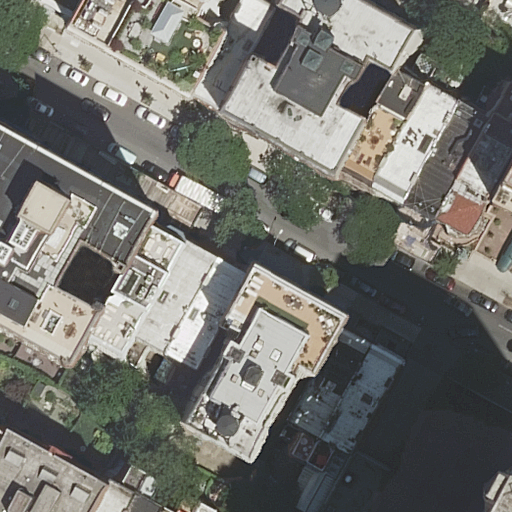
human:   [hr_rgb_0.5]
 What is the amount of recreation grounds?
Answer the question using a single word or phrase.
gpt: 0

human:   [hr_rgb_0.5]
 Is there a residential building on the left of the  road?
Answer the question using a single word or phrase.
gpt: yes

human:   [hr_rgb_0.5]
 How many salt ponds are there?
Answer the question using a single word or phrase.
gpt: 0

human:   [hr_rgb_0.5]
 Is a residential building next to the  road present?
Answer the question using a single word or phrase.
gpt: yes

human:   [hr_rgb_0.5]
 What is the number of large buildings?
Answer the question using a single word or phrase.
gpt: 3

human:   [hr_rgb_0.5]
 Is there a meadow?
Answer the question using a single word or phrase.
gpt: no

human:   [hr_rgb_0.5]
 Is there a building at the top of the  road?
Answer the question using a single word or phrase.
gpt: yes

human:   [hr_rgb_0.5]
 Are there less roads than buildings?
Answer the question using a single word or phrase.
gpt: yes

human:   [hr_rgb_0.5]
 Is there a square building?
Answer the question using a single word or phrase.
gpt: no

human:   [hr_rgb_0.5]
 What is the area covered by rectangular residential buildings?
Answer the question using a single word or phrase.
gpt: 1077m2

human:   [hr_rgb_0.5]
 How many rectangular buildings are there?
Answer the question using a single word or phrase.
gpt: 14

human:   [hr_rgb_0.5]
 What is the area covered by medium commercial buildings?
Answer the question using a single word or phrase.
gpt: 0m2

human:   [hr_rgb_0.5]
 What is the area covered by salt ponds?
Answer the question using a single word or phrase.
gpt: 0m2

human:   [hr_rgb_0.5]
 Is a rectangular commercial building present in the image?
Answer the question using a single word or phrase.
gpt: no

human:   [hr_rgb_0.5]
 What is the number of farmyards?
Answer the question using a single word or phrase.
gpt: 0

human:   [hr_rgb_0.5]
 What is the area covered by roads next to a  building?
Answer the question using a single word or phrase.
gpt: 0m2

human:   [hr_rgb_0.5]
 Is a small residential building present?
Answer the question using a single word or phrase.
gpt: yes

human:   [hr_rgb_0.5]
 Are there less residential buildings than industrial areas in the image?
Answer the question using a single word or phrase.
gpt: no

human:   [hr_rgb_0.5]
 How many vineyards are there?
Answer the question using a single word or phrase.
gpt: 0

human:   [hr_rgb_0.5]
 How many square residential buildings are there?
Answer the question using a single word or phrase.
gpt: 0

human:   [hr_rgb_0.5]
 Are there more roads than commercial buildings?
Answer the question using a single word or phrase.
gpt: yes

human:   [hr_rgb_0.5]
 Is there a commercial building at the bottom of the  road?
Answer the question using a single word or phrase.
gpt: no

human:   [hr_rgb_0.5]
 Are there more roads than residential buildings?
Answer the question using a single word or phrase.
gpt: no

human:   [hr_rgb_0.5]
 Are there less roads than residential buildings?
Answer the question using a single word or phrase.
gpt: yes

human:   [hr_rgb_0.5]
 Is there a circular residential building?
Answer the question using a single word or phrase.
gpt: no

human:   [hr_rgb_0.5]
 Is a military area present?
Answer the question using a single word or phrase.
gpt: no

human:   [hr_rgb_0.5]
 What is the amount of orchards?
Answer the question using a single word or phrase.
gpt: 0

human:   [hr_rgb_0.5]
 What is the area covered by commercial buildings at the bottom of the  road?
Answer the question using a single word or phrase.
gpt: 0m2

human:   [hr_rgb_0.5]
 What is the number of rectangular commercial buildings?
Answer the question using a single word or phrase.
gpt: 0

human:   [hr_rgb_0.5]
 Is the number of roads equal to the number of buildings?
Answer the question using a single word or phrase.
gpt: no

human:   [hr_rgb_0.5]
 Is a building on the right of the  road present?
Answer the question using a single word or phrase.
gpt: yes

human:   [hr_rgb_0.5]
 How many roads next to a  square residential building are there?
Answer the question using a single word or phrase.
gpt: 0

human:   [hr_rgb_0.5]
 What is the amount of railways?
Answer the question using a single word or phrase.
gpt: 0

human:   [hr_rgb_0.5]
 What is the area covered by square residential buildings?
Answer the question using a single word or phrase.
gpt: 0m2

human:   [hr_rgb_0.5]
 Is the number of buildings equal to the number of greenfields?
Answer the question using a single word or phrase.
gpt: no

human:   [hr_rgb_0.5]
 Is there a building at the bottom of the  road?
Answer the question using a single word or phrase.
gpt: yes